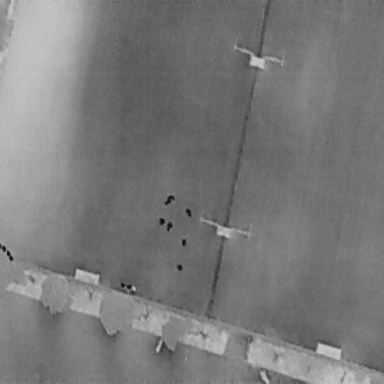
There are six People in the infrared image.